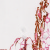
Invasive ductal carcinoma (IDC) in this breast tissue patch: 0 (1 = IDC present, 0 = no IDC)